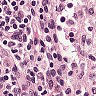
Metastatic tissue present: no